Question: Hi may i know how to customize the Cakephp interface layout? I would like my cake app layout to at least look something like this <URL>
1) how to remove the left action button?
2) how to add the tab button at the header page?
3) Add margin * auto to make the site have left and right margin and make the body centered.
I have tried to change and i could not find the necessary file which allow me to edit these simple things above. Please advice.
My boring app print screen

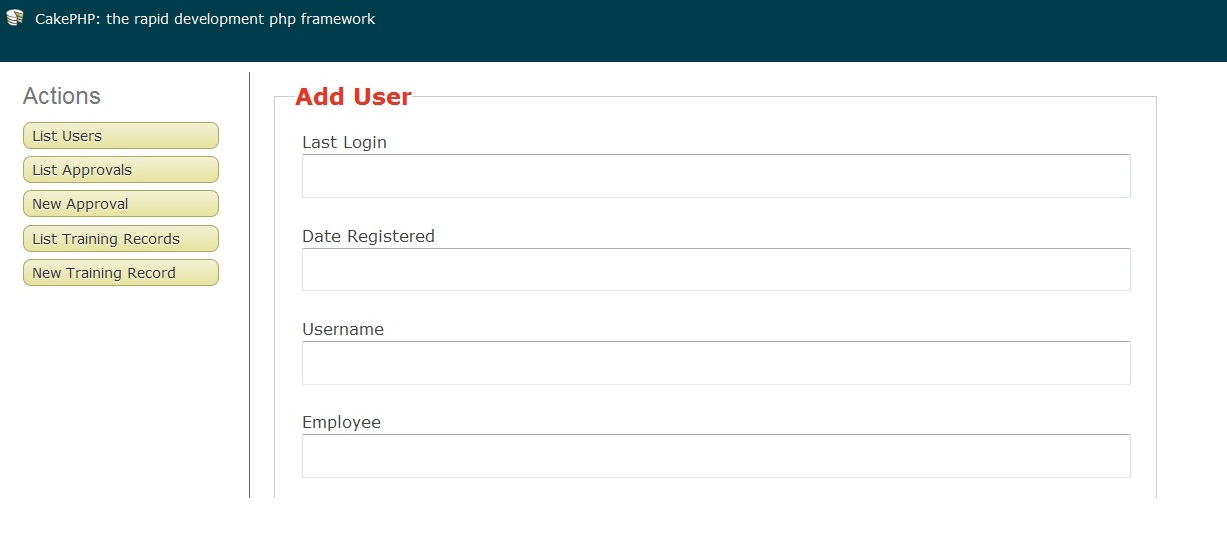
Answer: you have probably used the 'bake' function to create the Views, well first you'll need to redefine the layout so you could add the css/js files you'll need (in "/views/layouts").. and also to define the id's and class names of your elements.
so basically all you need to do is to modify your html/css manually in the views (.ctp files inside the /views folder).
But maybe you want to <URL>. Maybe there are some good samaritans on the internet that share their templates with the world.
Hope this helps =)